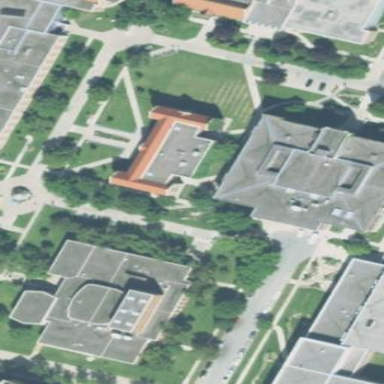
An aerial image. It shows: University building.